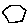
Label: hexagon